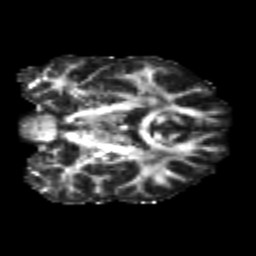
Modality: FA
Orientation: coronal
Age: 25
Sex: male
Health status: healthy
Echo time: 0.074 s